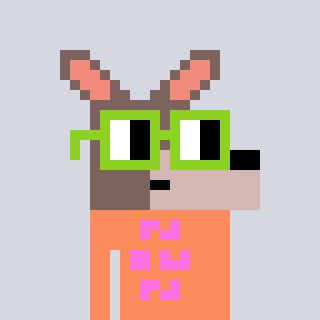
a pixel art character with square light green glasses, a kangaroo-shaped head and a peachy-colored body on a cool background